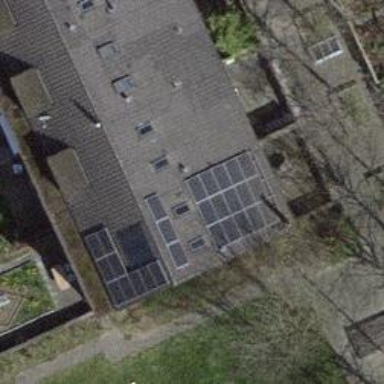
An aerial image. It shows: Solar photovoltaic panel generator.